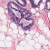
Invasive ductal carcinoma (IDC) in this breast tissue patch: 0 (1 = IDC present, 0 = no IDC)